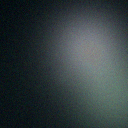
Screen state: off